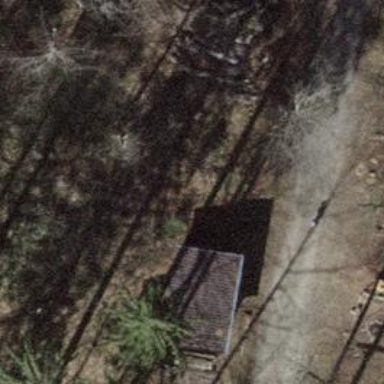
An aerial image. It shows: Bench.